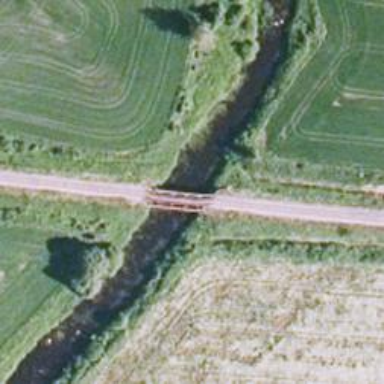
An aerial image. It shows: Bridge carrying railway with B1 track class.